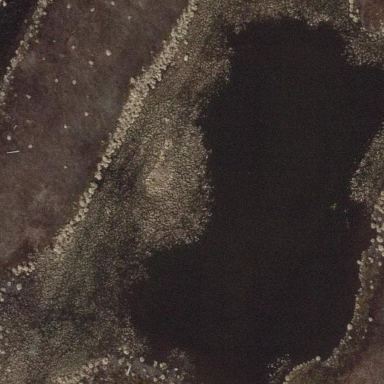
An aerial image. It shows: Pond with natural water.